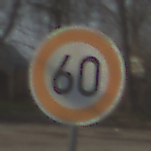
Verkehrszeichen: Geschwindigkeit60
Umgebung: Outdoor, Suburban
Tageszeit: MorningAfternoon
Wetter: PartlyCloudy
Licht: Natural
Jahreszeit: NotSpecified
Kontrast: HighContrast